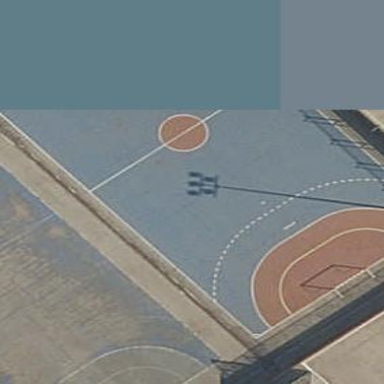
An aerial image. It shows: Soccer pitch designated for leisure and sports activities.